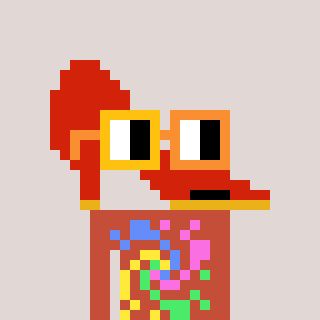
a pixel art character with square yellow and orange glasses, a highheel-shaped head and a rust-colored body on a warm background